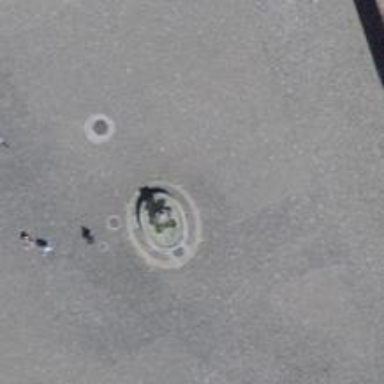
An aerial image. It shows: Concrete bench.